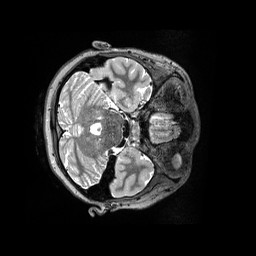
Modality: T2w
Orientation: axial
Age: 18
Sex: female
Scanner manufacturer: siemens
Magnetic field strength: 3 T
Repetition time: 3.2 s
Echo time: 0.564 s